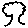
Label: tree